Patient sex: M
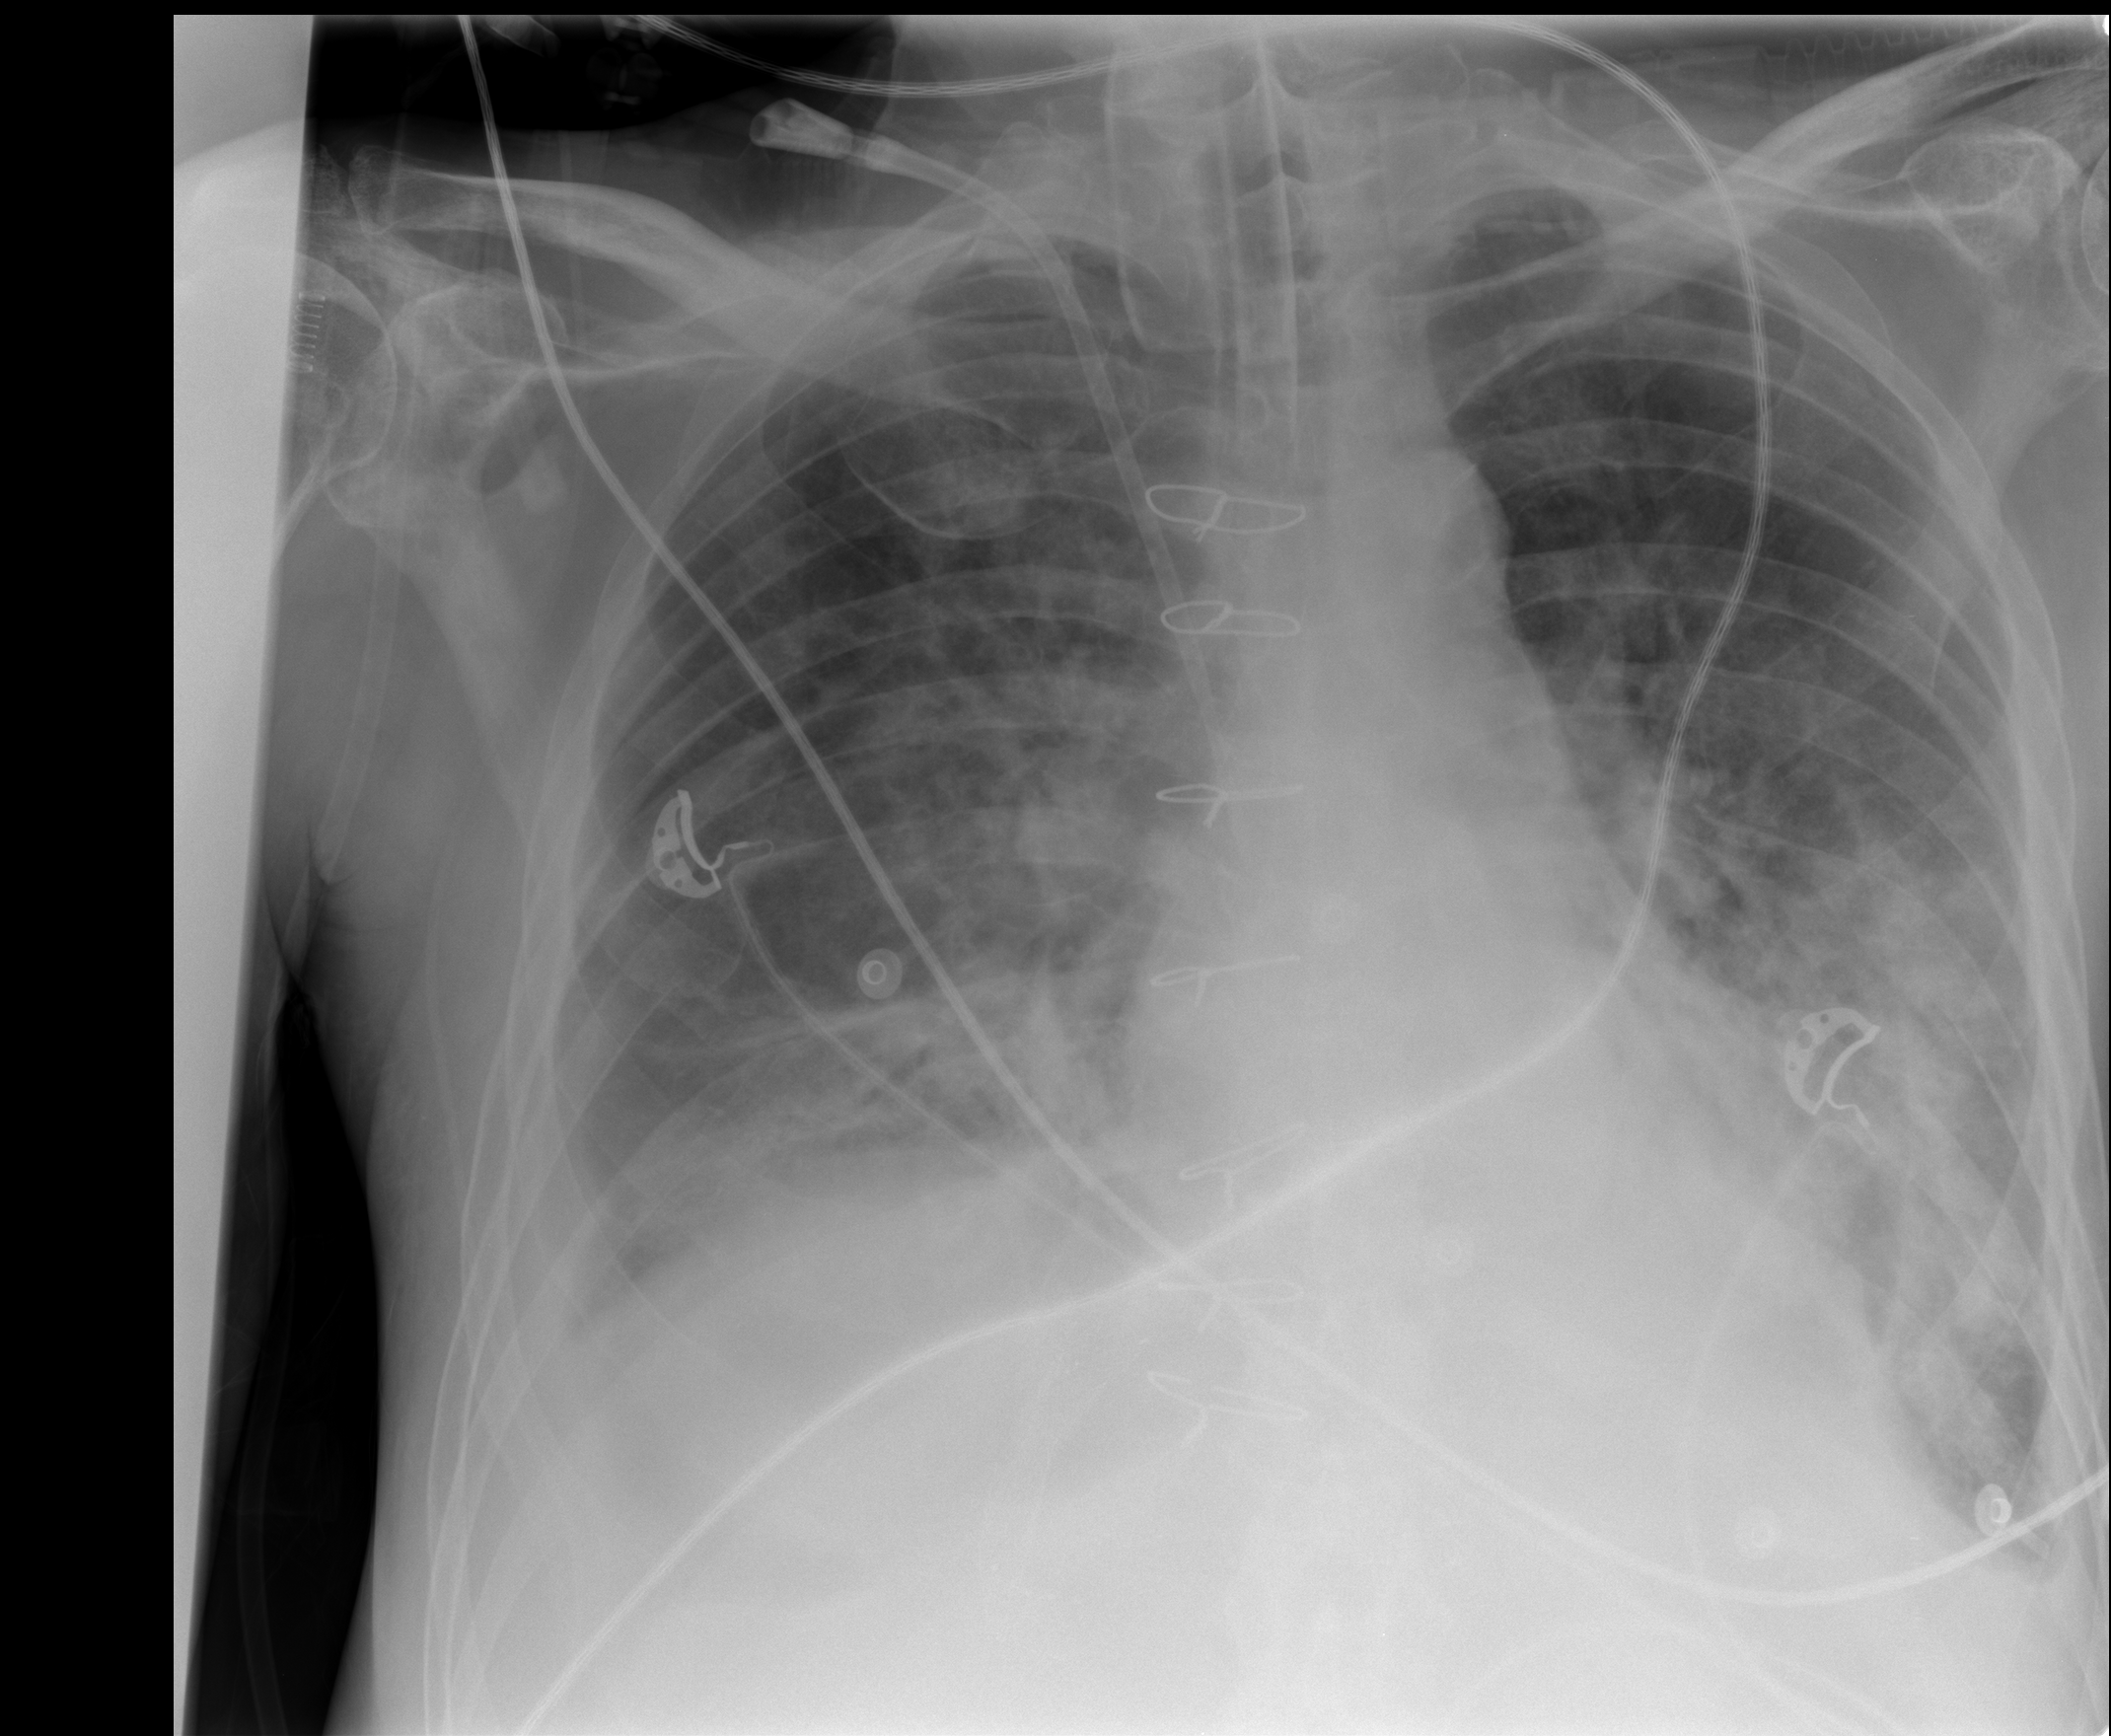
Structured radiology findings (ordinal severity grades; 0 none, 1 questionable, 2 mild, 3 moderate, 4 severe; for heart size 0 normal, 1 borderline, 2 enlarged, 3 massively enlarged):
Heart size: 2
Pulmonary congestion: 0
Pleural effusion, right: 2
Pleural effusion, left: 2
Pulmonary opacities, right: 0
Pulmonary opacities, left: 2
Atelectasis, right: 2
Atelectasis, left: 2